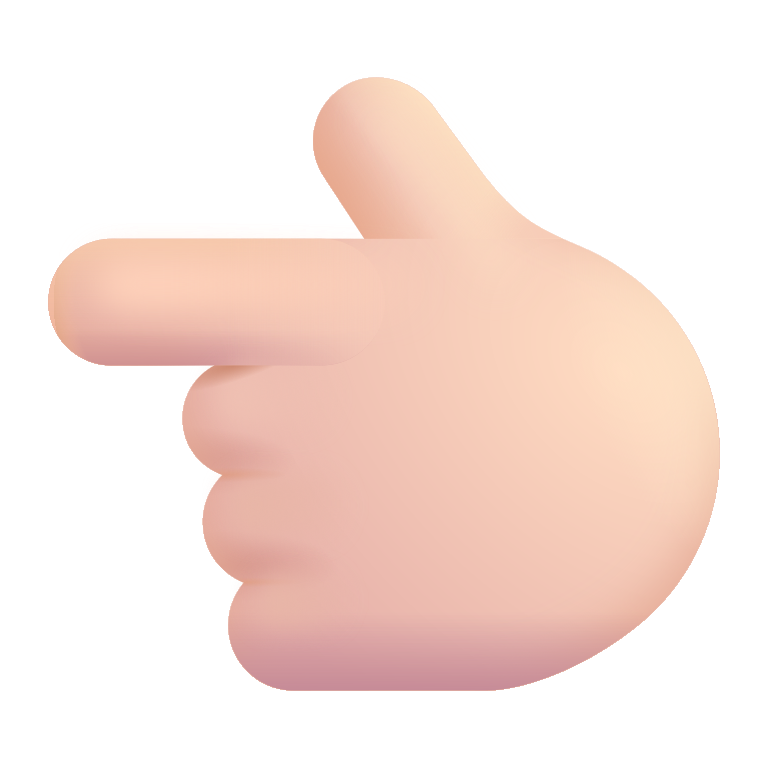
backhand index pointing left color light